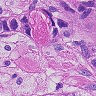
Metastatic tissue present: yes